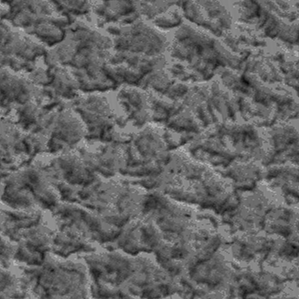
Label: frost